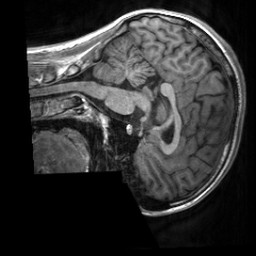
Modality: T1w
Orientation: sagittal
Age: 21
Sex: female
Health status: healthy
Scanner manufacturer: siemens
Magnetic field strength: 3 T
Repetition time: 2 s
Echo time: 0.00232 s